Field crop: maize
Growth stage: 2
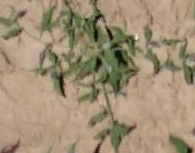
Species: atriplex